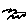
Label: zigzag